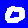
Digit: 0